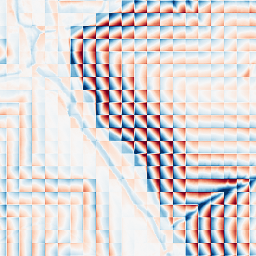
Category: wavelet
Decomposition family: wavelet_dwt
Decomposition parameters: wavelet: haar
level: 4
Upsampling method: cubic_catmull_rom
Upsampling parameters: scale: 8
Upsampling scale: 8